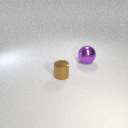
large purple metal sphere behind small brown metal cylinder